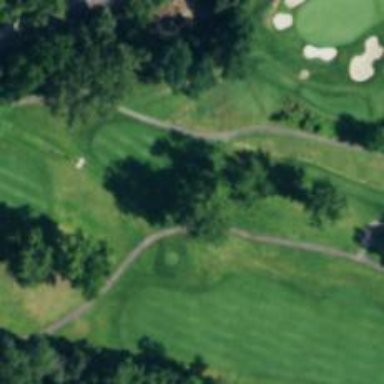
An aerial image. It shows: Path for both road and golf.